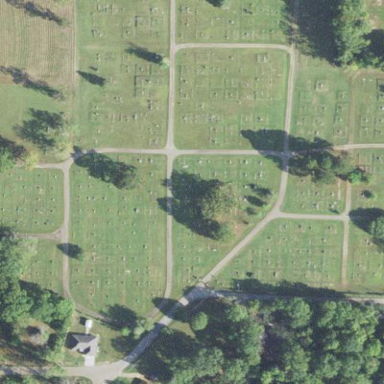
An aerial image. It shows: Cemetery.